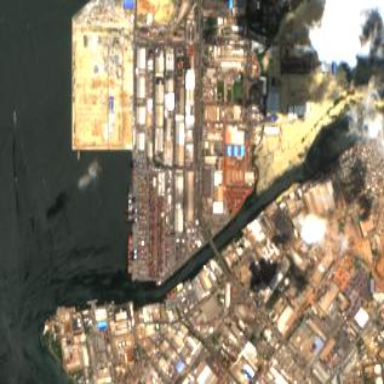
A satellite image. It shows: Industrial area with cargo containers.